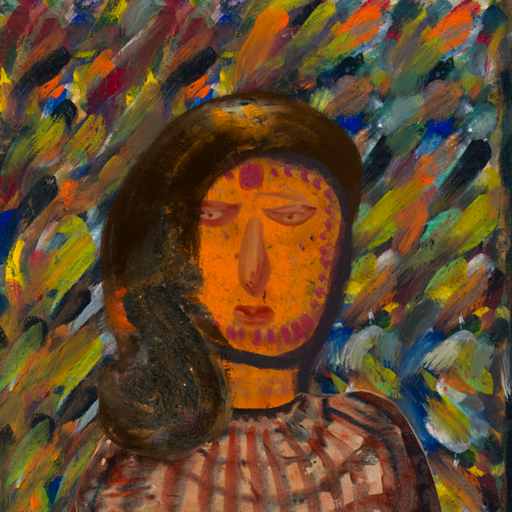
Background: An_Impression, Head And Neck Front: Doll, Face Front: Pious_Lady, Bust: Orphan, Hair Front: Gypsy_Queen, Head Accessory: Blank, Second Necklace: Blank, Necklace: Blank, Baby: Blank